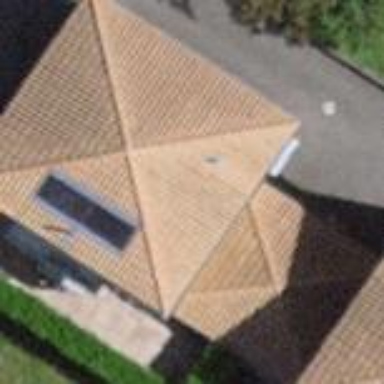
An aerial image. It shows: Semidetached house.